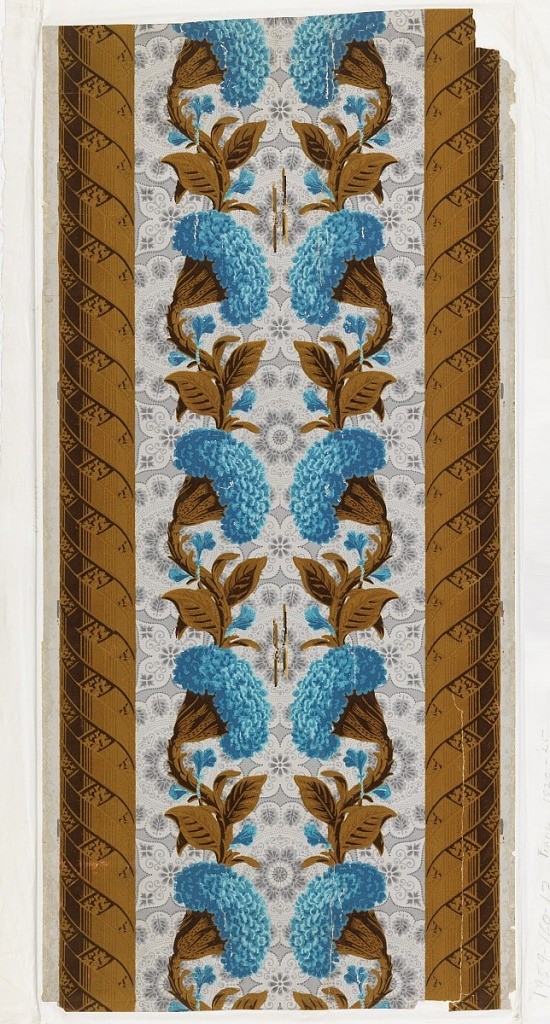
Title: Border
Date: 1820–24
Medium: Block printed and flocked on handmade paper
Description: Parallel double frieze, running the length of the paper. Above a row of blue cockscombs with khaki flock leaves on a lacy patterned ground in shades of gray, is a torus-like border with khaki flock ribbon decoration.